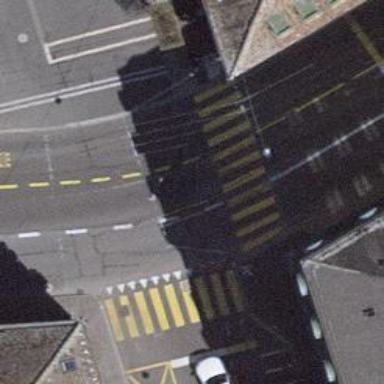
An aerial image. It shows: Road with traffic signals for signaling.